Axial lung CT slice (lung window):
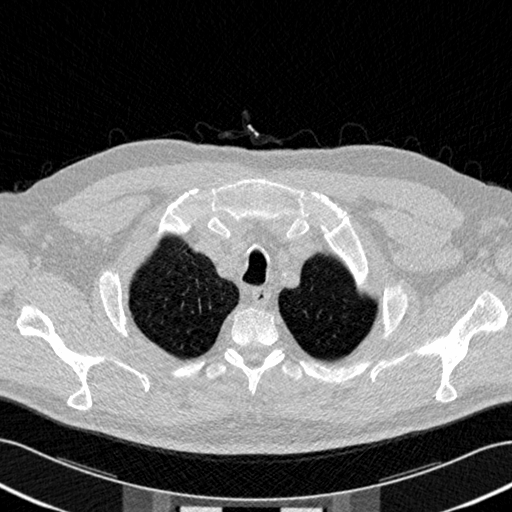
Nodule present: no